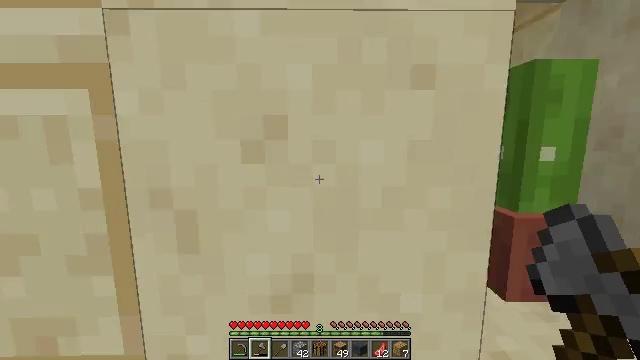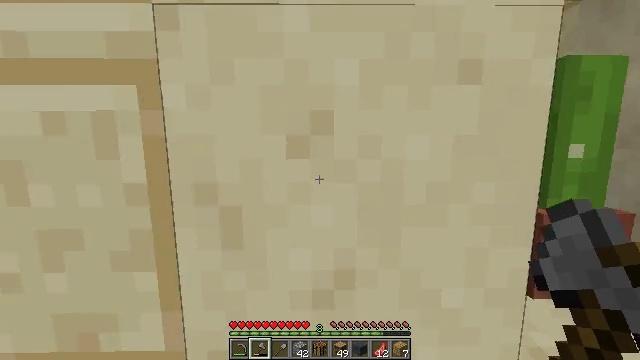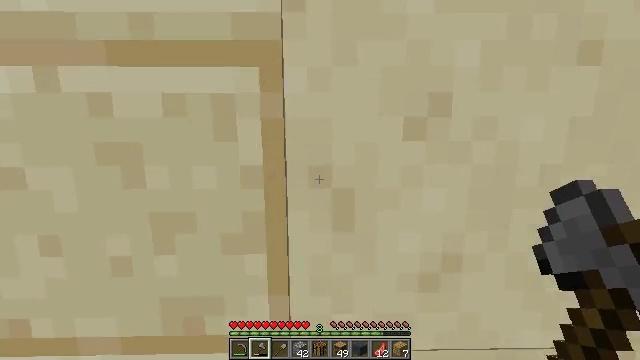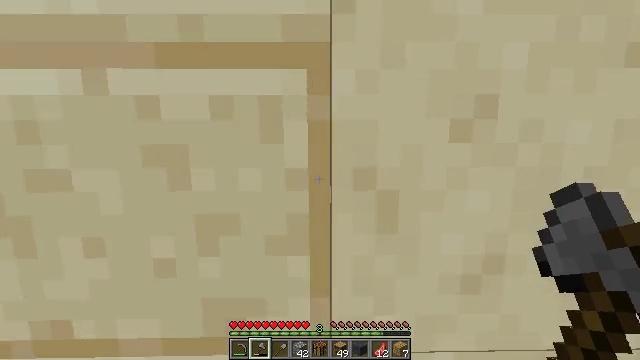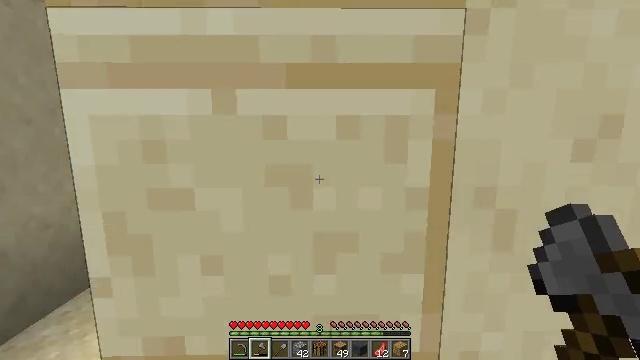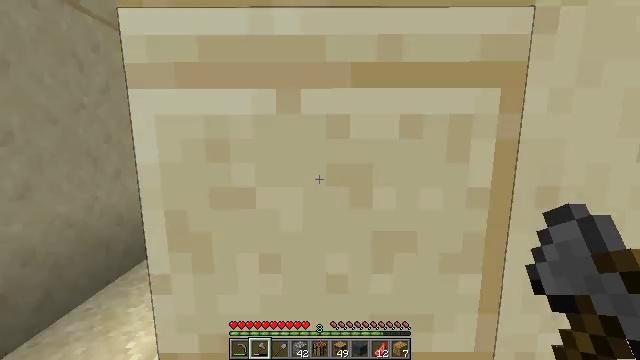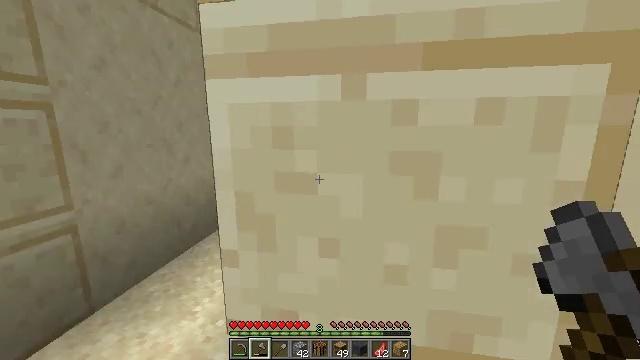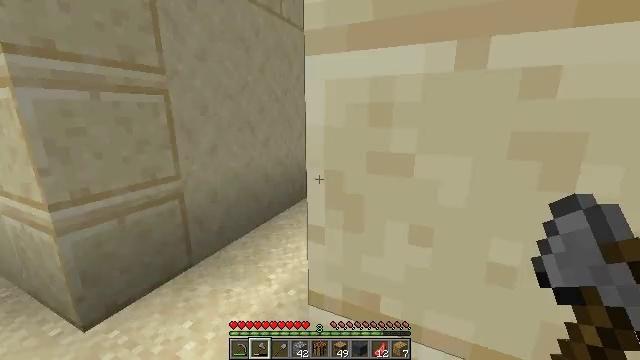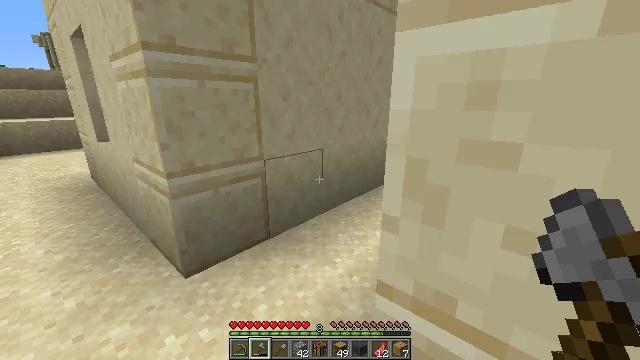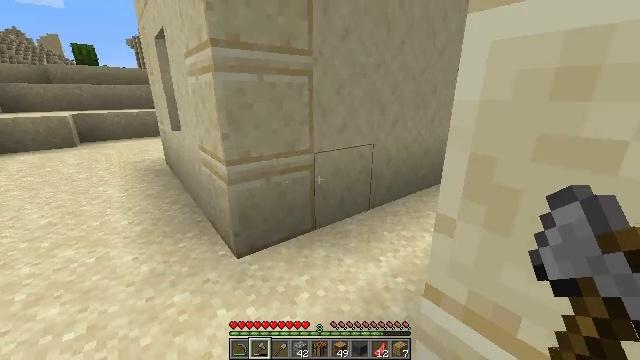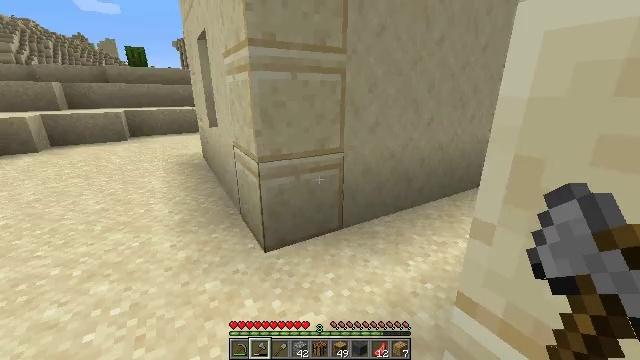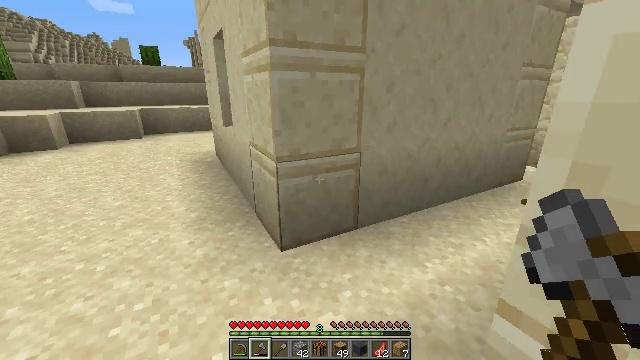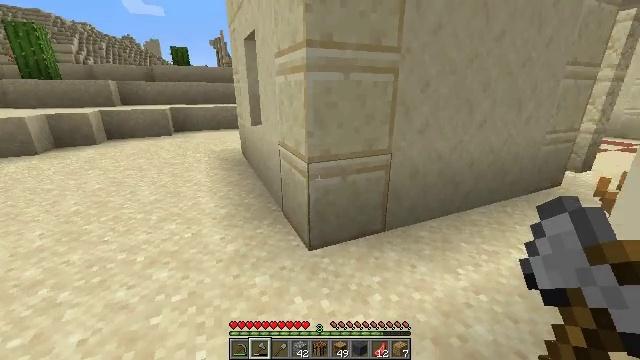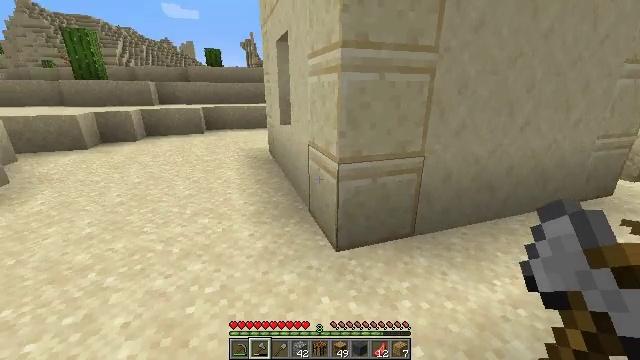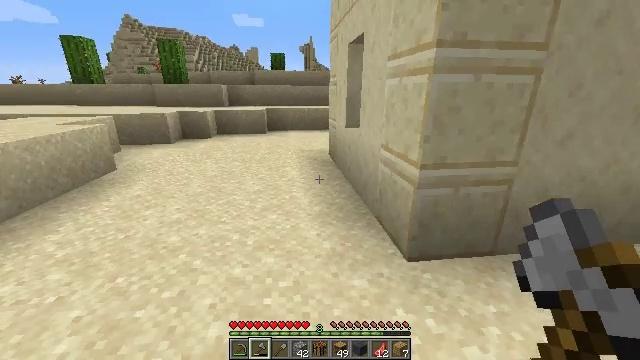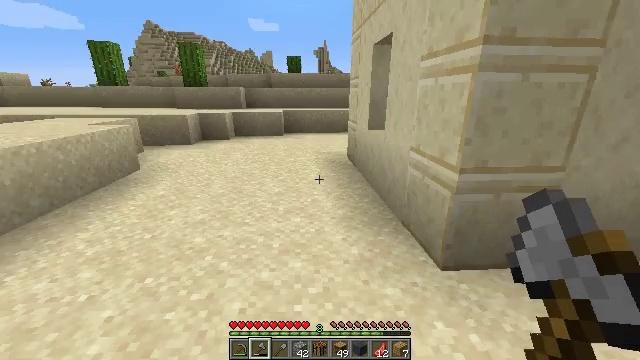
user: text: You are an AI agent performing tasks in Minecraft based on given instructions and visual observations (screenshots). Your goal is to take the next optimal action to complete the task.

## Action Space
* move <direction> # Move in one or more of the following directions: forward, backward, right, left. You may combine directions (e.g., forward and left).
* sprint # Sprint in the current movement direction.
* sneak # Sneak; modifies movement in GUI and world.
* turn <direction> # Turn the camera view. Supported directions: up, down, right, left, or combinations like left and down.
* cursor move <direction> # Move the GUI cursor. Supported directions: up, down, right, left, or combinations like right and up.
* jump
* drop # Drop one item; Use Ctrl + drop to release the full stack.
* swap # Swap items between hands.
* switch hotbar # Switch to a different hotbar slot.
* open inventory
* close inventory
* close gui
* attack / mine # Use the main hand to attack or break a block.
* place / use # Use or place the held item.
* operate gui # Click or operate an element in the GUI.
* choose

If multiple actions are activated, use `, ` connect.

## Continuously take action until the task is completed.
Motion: motion action
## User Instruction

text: Combat the rabbit.
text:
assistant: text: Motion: move left
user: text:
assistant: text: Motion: move left
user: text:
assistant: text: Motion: move left
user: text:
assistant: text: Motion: move left
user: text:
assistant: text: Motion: no_op
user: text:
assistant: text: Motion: turn left and down
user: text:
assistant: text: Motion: turn left and down
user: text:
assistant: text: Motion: turn left and down
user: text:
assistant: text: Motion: turn left and down
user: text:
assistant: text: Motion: turn left
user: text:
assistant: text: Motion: move left, turn left
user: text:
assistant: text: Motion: move left, turn left
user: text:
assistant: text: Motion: move left, turn left
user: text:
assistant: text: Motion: move left, turn left
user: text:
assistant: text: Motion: move forward and move left, turn left
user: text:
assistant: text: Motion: move forward and move left
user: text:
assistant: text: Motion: move forward
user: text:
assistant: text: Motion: move forward, turn right
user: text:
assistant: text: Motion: move forward, turn right
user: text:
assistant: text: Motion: move forward, turn right
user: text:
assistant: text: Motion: move forward, turn right
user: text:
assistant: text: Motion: move forward, turn right
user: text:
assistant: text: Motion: move forward, turn right
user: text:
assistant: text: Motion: move forward, turn right
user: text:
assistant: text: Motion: move forward
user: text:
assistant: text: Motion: move forward, turn right
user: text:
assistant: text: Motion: move forward, turn right
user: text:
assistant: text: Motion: move forward and move left, turn right
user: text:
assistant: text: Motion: move forward and move left, turn right
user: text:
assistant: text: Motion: move forward and move left, turn right